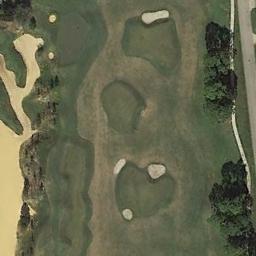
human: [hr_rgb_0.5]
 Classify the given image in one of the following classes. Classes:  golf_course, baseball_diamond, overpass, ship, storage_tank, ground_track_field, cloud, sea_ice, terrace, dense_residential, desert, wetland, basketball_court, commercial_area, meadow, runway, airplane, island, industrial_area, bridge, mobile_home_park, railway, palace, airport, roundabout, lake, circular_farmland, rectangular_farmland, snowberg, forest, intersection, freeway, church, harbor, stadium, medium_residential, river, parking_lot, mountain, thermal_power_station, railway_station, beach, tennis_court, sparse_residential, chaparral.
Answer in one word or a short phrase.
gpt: golf_course